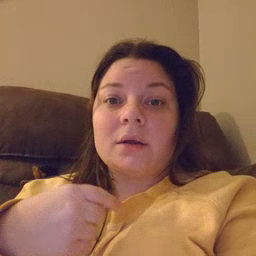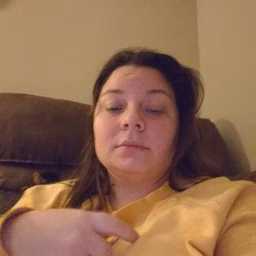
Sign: red